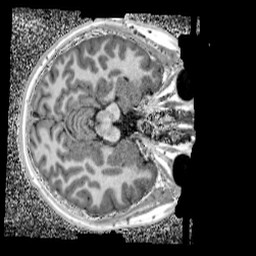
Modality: UNIT1_denoised
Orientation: axial
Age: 11
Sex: male
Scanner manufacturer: siemens
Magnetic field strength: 3 T
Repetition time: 4 s
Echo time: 0.00299 s